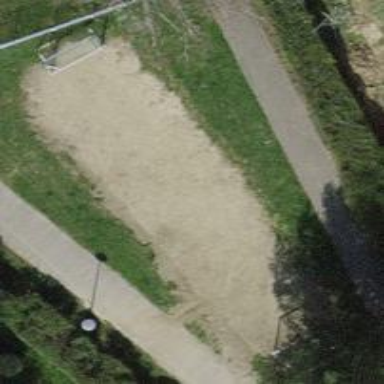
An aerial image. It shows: Gravel pitch designated for soccer.